Question: I have a navbar with position sticky and when I go up to top 0 I change the color, using useRef, I apply a class .ToolbarSticky when the getBoundingClientRect().top is 0, that is, it is up, although it works it gives me an error for undefined as seen in the console

this is my code
'''
import { memo, useRef } from 'react';
import styles from '../styles/NotesToolbar.module.css';
import FilterSelect from './FilterSelect';
import NotesCounter from './NotesCounter';
const NotesToolbar = () => {
const toolbarRef = useRef();
window.addEventListener('scroll', () => {
if (toolbarRef.current.getBoundingClientRect().top <= 0) {
toolbarRef.current.classList.add(styles.ToolbarSticky);
} else {
toolbarRef.current.classList.remove(styles.ToolbarSticky);
}
});
return (
<div className={styles.Toolbar} ref={toolbarRef}>
<div className={styles.ToolbarLeft}>
<FilterSelect />
</div>
<div className={styles.ToolbarRight}>
<NotesCounter />
</div>
</div>
);
};
export default memo(NotesToolbar);
'''
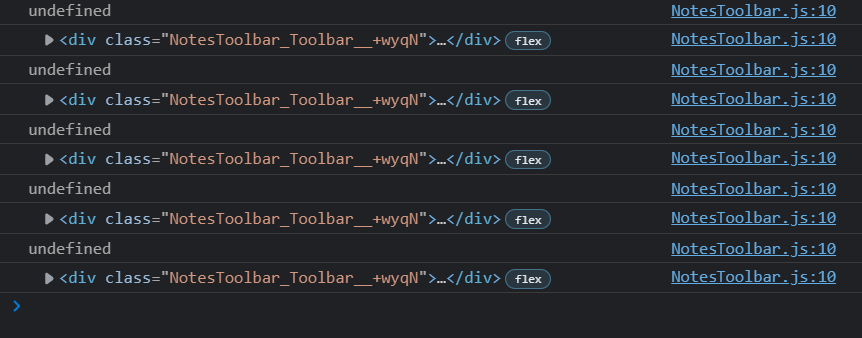
Answer: Few things about your code
First - you should have the event listener inside a useEffect and cleanup after the component unrenders or you will have tons of eventListeners
Nest - ref is defined (or assigned) to the dom element just before render. So ref will be undefined at first. A simple check 'if(ref.current) do_stuff' will fix it.
'''
useEffect(() => {
window.addEventListener('scroll', scrollHandler);
return(() => window.removeEventListener('scroll', scrollHandler);
}, [])
'''
You can define the 'scrollHandler' function inside or outside the effect (but if function is heavy, outside would be better)
'''
const scrollHandler = () => {
if (toolbarRef.current) {
if (toolbarRef.current.getBoundingClientRect().top <= 0) {
toolbarRef.current.classList.add(styles.ToolbarSticky);
} else {
toolbarRef.current.classList.remove(styles.ToolbarSticky);
}
}
'''